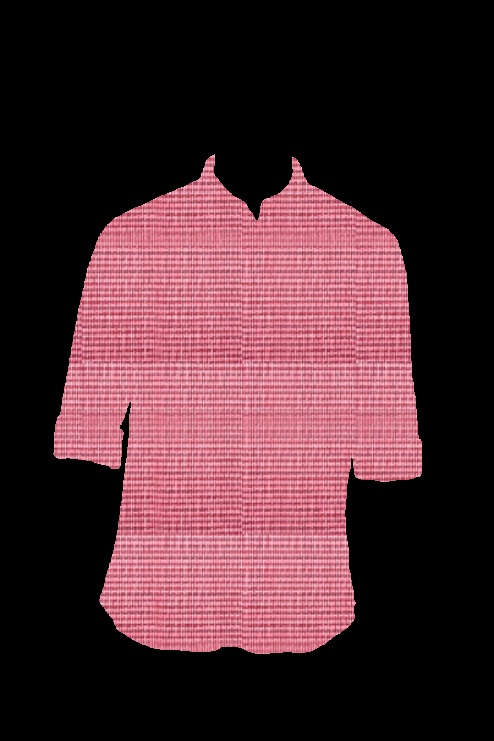
pink check shirt